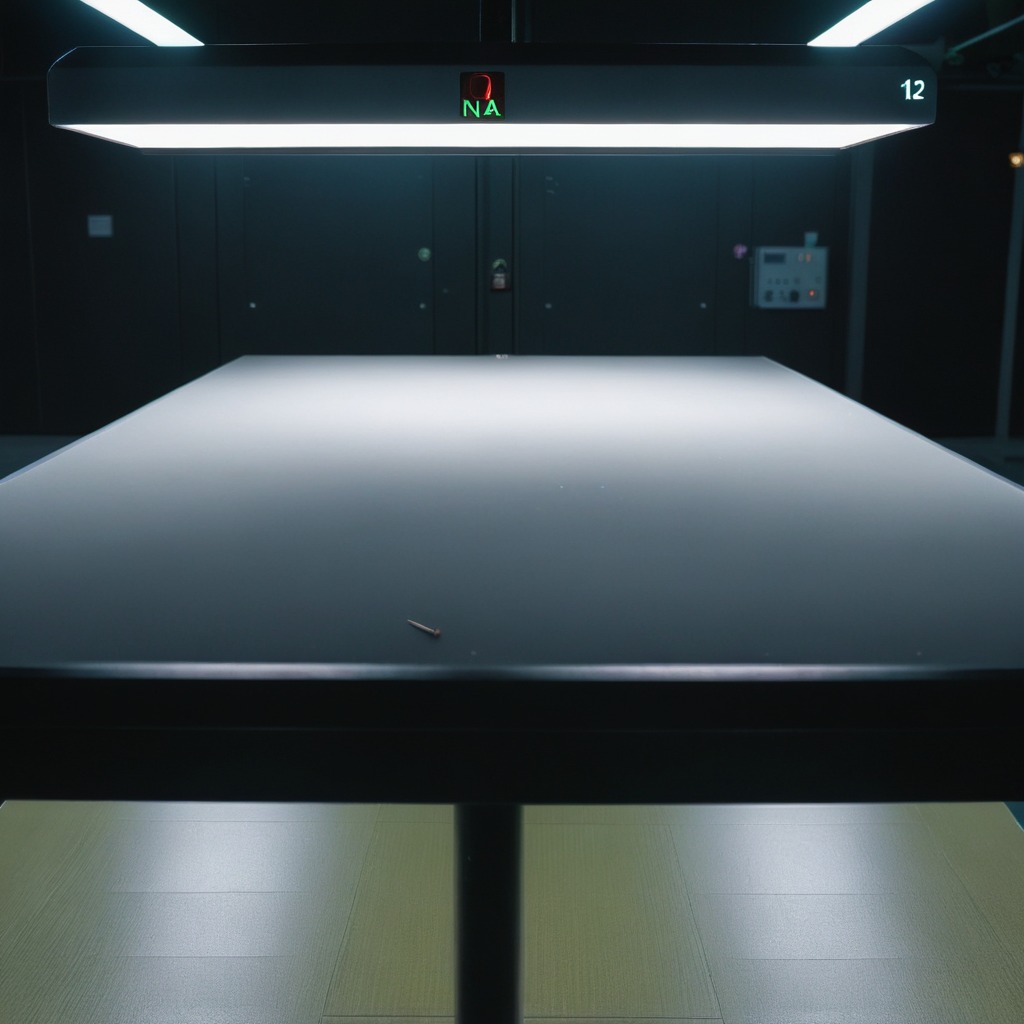
A nail is lying on the table in a railway signal maintenance room.